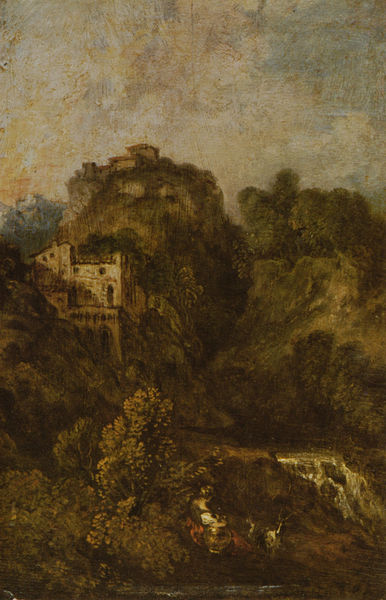
Titel: Paysage à la chèvre, Landschaft mit Ziege
Künstler: Antoine Watteau
Standort: Paris
Institution: Musée du Louvre
Schlagwörter: baum, berg, dunkel, felsen, gemälde, gewitter, himmel, wasser, wolken, bäume, fluss, grün, landschaft, mädchen, sitzen, stadt, braun, fenster, frau, grau, licht, tür, dach, gebäude, haus, rot, tier, tiere, wiese, malerei, rock, mensch, öl, bach, horizont, häuser, hügel, kühe, büsche, gebüsch, sitzend, decke, england, tal, wald, wasserfall, esel, kanne, krug, landschft, italien, süden, abhang, fels, gebirge, gipfel, hang, dorf, schlucht, rast, constable, ruine, burg, festung, eichen, schäferin, ziege, gams, klamm, geiß, baumfrauen